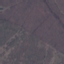
Land use / land cover: HerbaceousVegetation